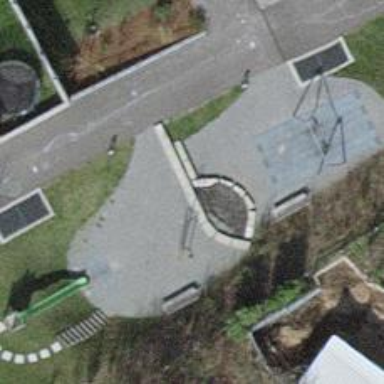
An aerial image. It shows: Playground area for leisure activities on the land.